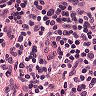
Metastatic tissue present: no